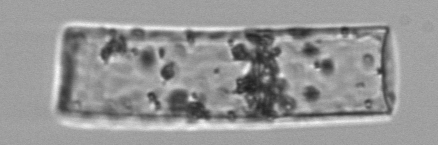
Label: Guinardia_flaccida